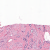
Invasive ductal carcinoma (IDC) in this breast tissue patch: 1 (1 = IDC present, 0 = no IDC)